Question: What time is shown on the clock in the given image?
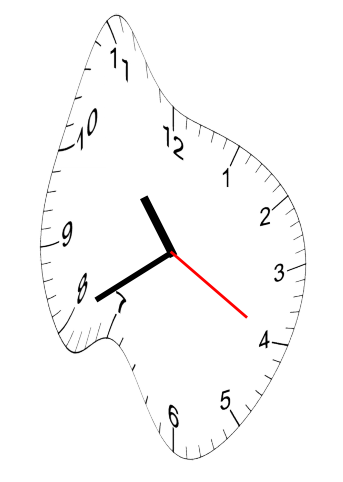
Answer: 10:40:20